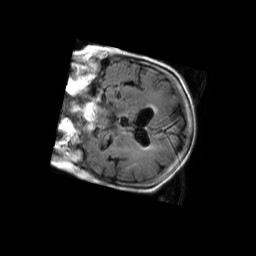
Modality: FLAIR
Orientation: coronal
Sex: female
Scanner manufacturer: philips
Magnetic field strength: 1.5 T
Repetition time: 6 s
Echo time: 0.12 s